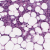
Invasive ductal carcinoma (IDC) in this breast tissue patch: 1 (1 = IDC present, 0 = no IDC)